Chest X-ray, AP view. Patient: 52 years old, sex M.
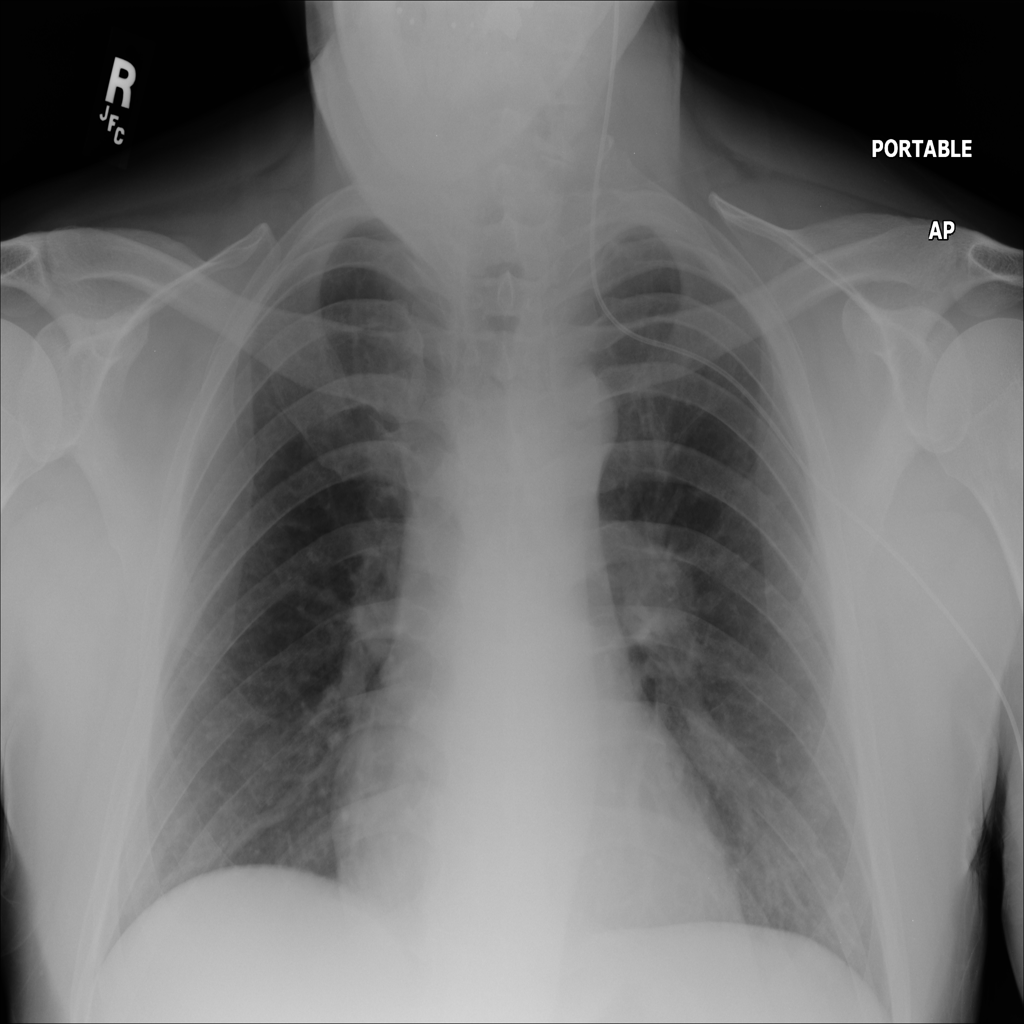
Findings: No Finding